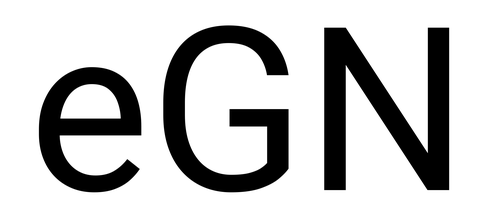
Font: Roboto_Regular